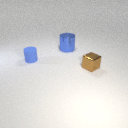
small blue rubber cylinder to the left of small brown metal cube